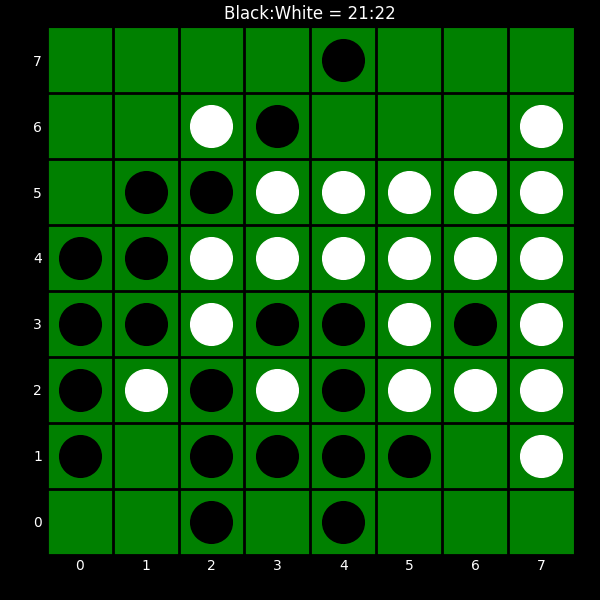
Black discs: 21
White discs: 22